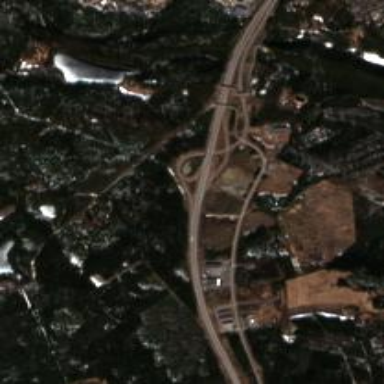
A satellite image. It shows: Motorway junction.